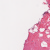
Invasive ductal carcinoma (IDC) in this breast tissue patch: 0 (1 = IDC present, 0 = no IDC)